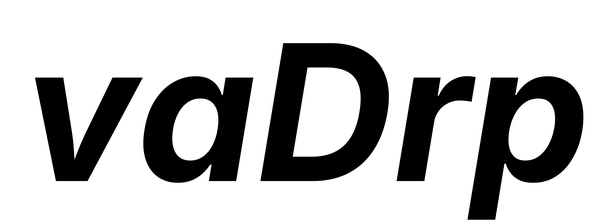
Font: Inter-Italic_Bold_Italic